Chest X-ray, AP view. Patient: 31 years old, sex F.
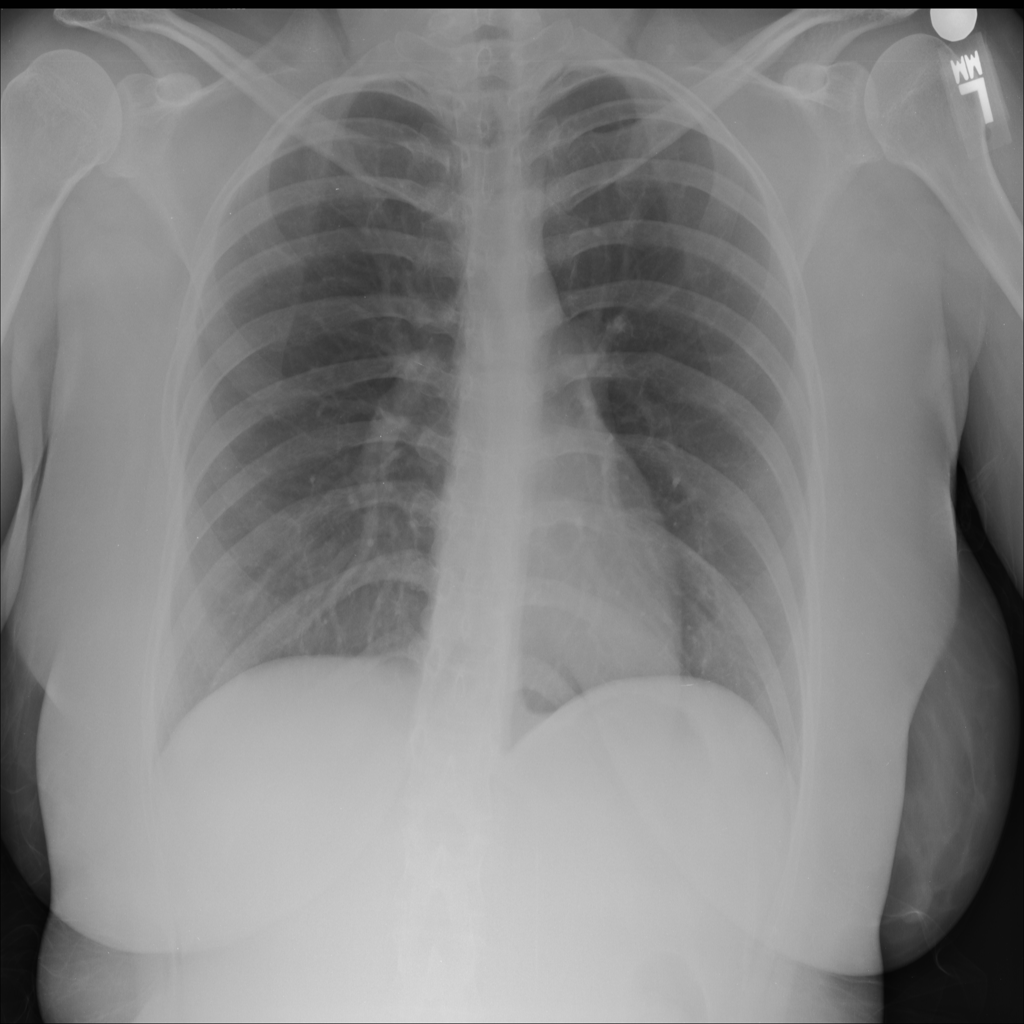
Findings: No Finding